Chest X-ray:
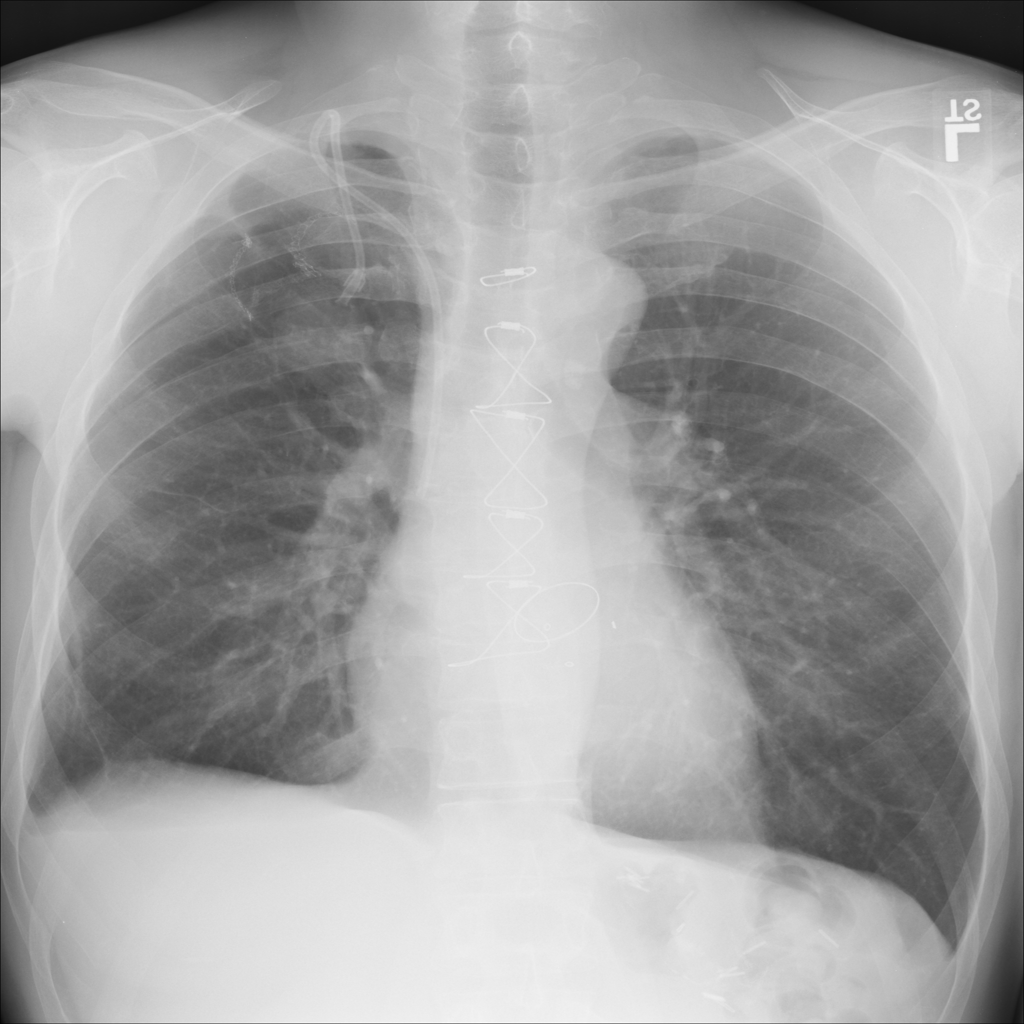
Findings: Pleural Thickening, Fibrosis
No abnormal finding: no